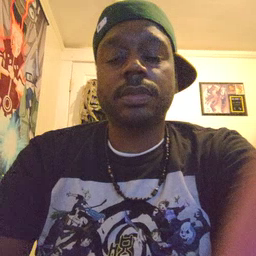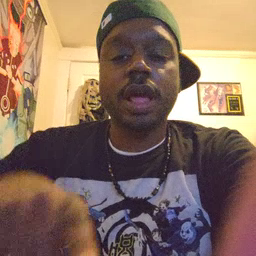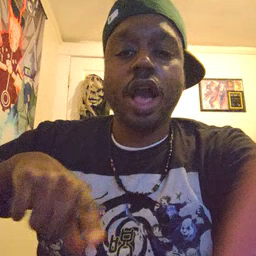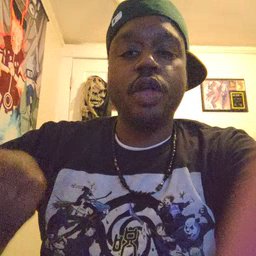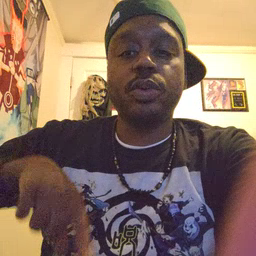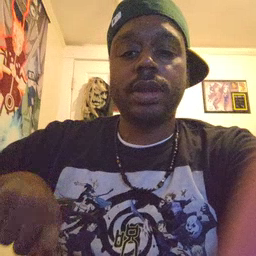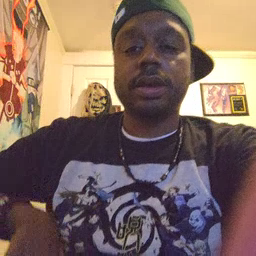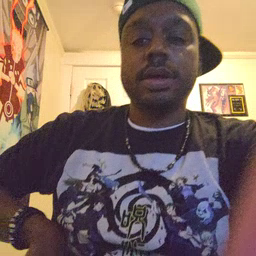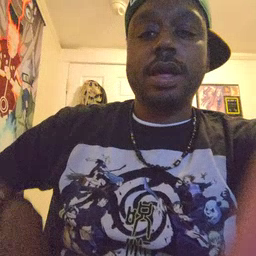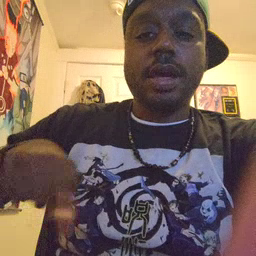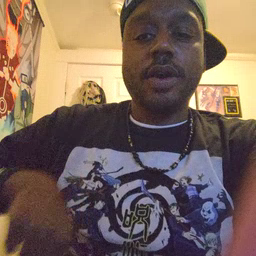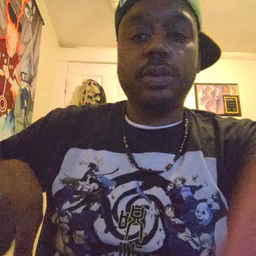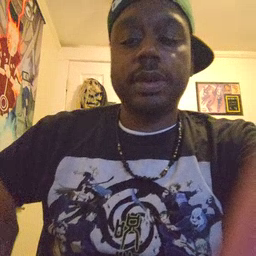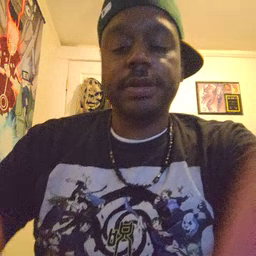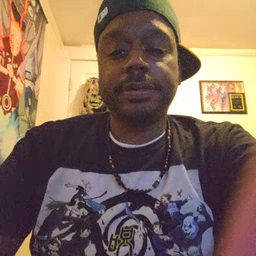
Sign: underwear